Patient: sex M, age 52
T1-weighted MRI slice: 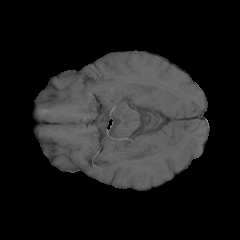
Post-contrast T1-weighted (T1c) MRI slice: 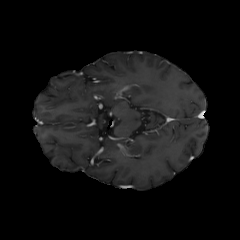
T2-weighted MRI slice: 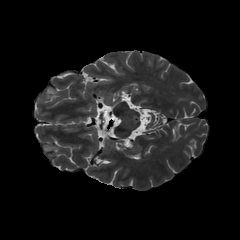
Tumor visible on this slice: no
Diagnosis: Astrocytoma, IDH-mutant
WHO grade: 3